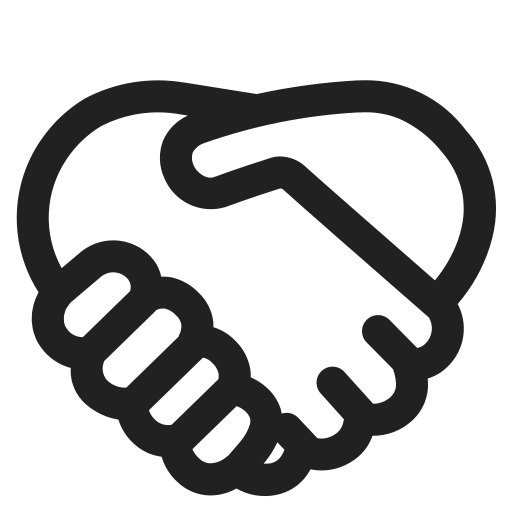
handshake high contrast